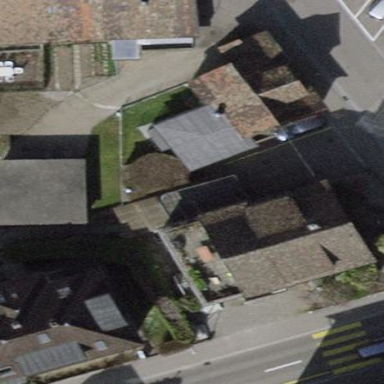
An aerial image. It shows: Gabled roof on building that houses apartments.